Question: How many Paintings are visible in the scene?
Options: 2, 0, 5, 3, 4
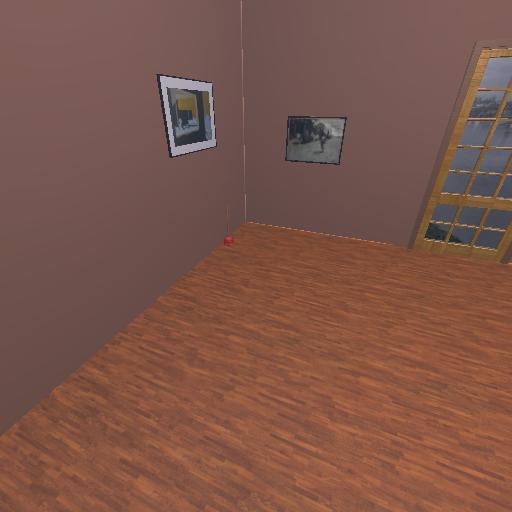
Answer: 2